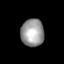
Tissue: prostate
Cell type: T cells
Senescence score: 0.7319
Nuclear area (px): 620
Mean DAPI intensity: 155.568